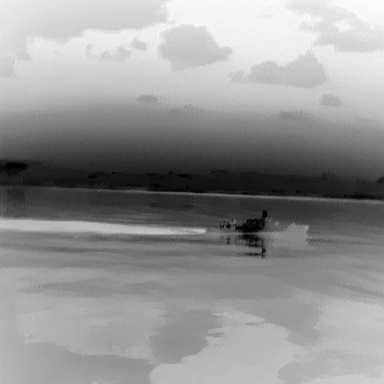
There is a canoe in the infrared image.